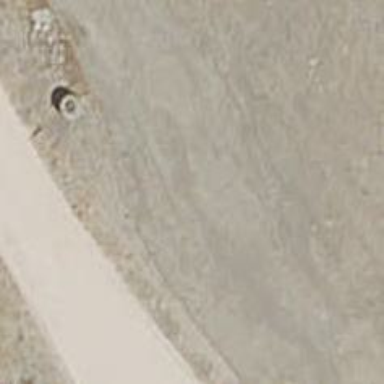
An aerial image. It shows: Concrete bench.